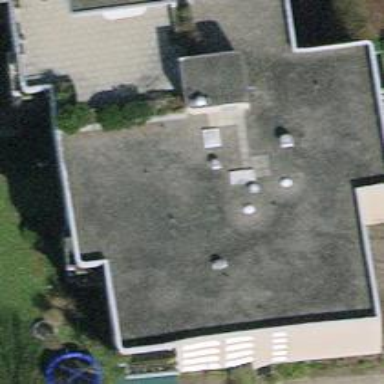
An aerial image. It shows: Apartment building with flat roof.